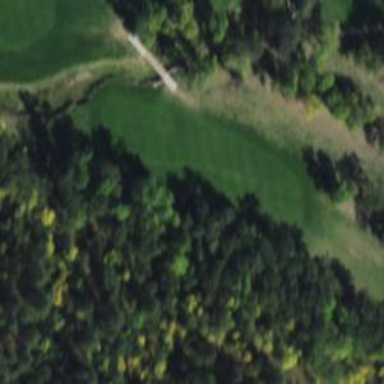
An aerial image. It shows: View of golf hole.